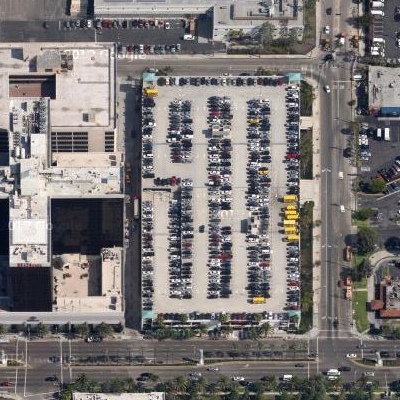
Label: Parking